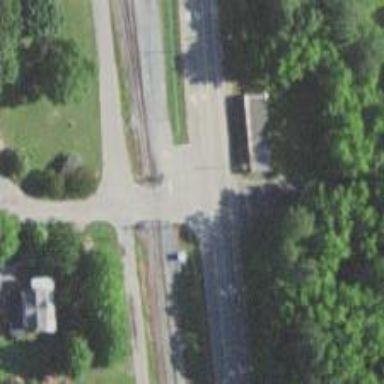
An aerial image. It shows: Railway level crossing.